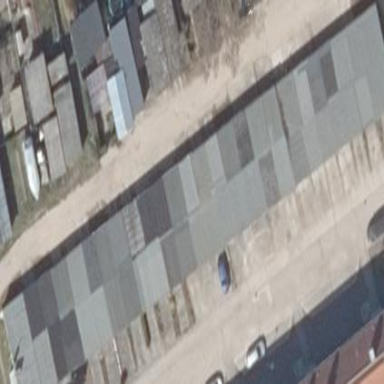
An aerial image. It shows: Group of garages.